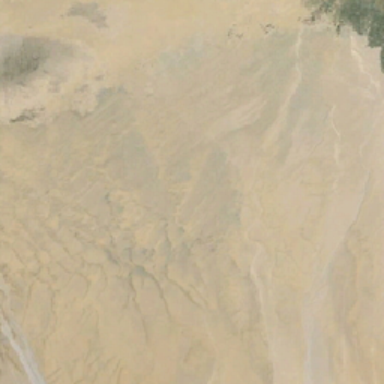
The desert looks like some green rock and roots .